Question: Is it possible, when developing an Eclipse RCP Application, to stack a view with the editor area? Like this?

I have multiple lists/tables and I want to create a kind of preview composite. When an Item on a list is selected by single mouse click, I want my preview composite to show the data of the item.
If the user double clicks an item, I want to open an editor in the stack behind the preview composite.
Is there anyway to achieve this?
Thanks.
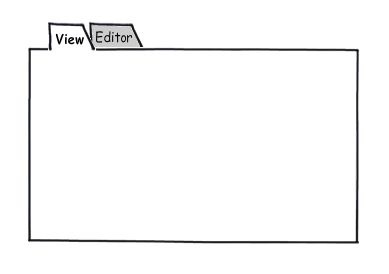
Answer: No, there isn't. You could open a viewpart on the editor area but then, you will not be able to have editors and views as tabs